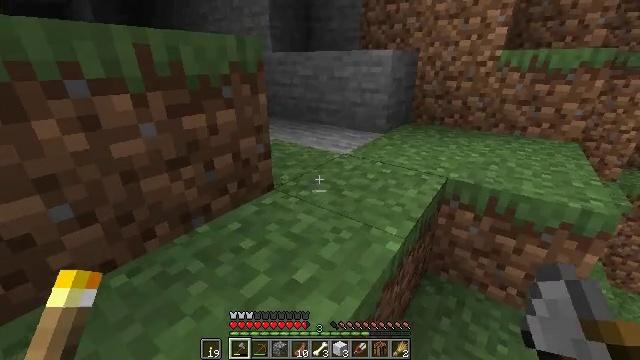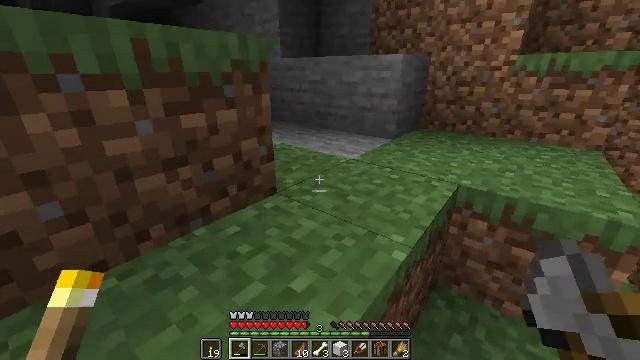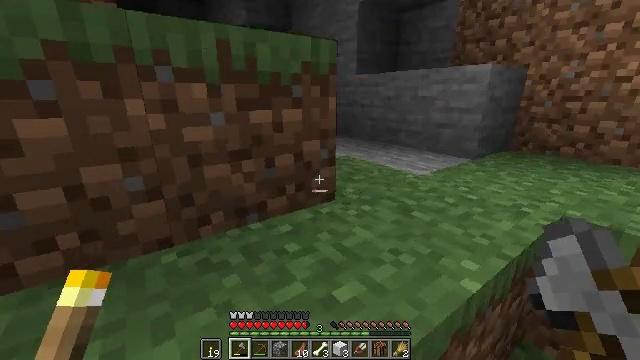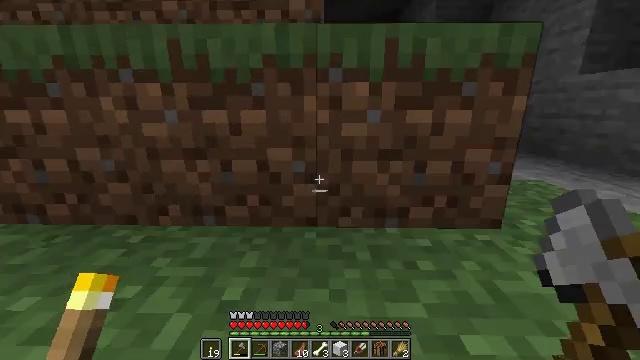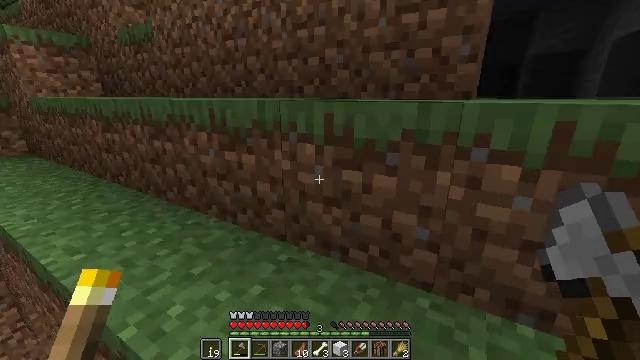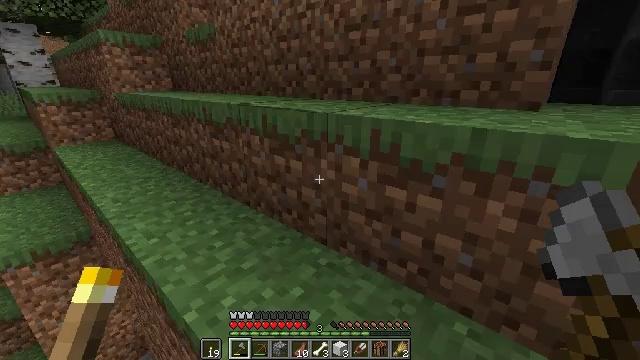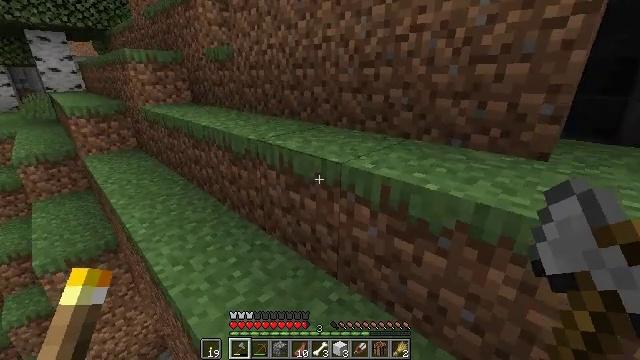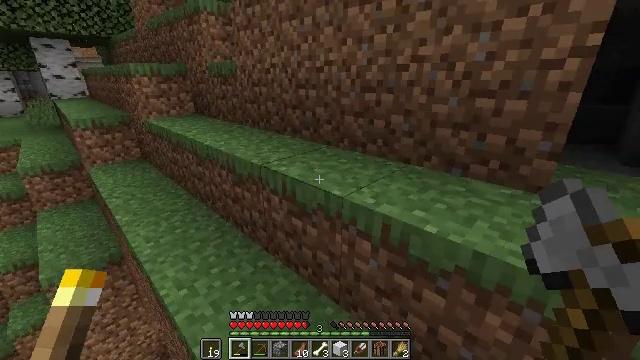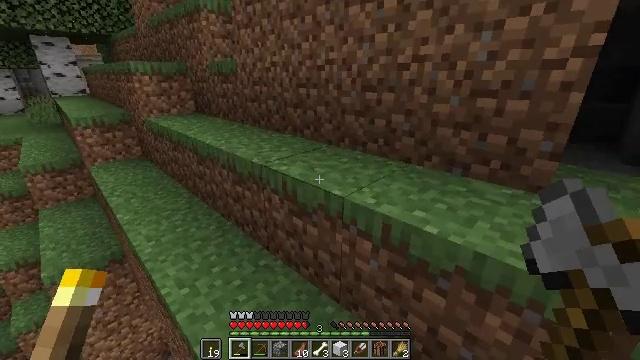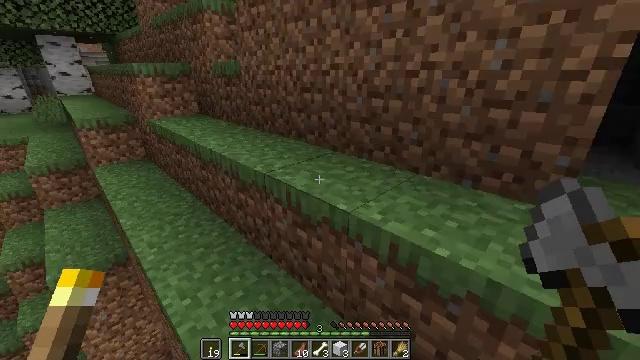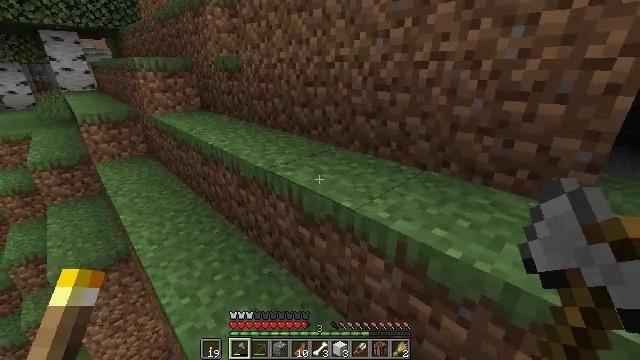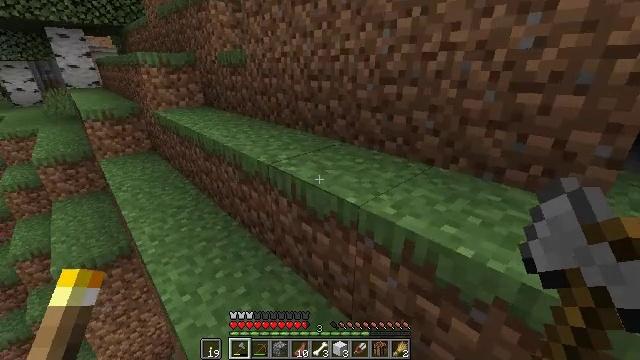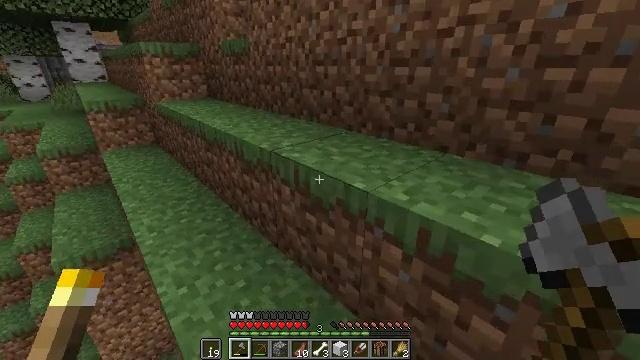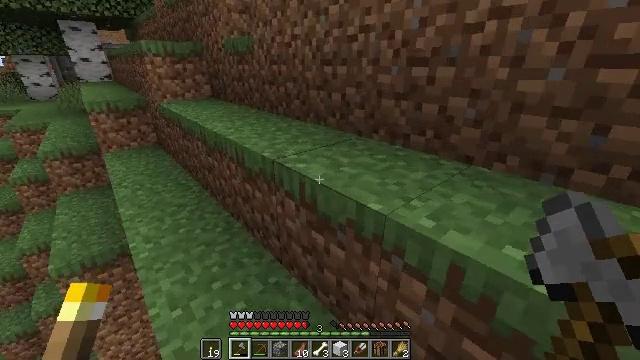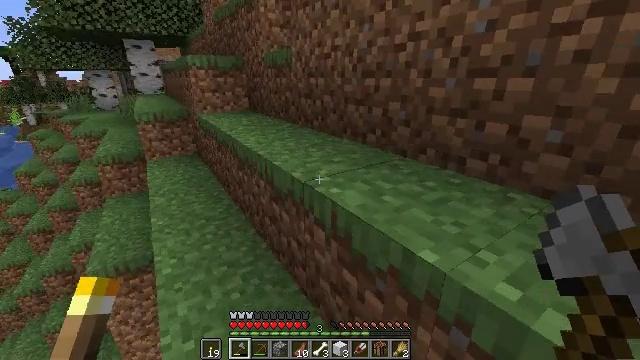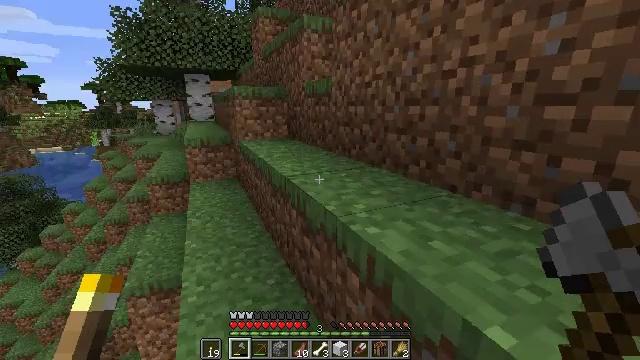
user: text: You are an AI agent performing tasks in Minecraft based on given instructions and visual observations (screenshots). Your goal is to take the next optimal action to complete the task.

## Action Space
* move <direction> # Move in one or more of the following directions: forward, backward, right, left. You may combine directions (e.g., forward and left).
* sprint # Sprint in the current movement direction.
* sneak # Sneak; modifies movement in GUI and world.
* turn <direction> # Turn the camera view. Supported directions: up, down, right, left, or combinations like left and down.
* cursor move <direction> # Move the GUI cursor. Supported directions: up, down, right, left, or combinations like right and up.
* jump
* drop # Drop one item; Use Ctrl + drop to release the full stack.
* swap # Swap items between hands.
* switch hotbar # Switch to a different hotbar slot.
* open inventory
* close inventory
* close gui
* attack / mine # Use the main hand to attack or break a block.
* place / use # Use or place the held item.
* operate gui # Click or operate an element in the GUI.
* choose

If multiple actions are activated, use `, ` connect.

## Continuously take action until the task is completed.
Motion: motion action
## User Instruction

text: Break the poppy plant.
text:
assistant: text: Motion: move forward, turn left and up
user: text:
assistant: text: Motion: move forward, turn left and up
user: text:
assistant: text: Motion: move forward, turn left and up, jump
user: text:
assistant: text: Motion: move forward, turn left and down, jump
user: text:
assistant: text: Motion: move forward, turn left and down, jump
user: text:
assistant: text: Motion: move forward, turn left and down, jump
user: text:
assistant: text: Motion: move forward, jump
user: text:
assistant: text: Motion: move forward
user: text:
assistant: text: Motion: move forward
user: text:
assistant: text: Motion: move forward
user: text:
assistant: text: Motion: move forward
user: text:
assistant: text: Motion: move forward, turn left
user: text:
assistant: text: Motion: move forward, turn left
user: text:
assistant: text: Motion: move forward, turn left and up
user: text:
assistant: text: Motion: move forward, turn left and up
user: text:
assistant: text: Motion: turn left and up
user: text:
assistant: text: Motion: move forward, turn left
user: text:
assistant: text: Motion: move forward, turn left and up
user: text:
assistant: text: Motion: turn up
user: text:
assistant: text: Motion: turn up
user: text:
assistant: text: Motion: move forward, turn up
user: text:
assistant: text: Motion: move forward
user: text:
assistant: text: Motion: move forward
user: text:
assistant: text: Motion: move forward
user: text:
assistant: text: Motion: move forward
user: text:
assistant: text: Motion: move forward
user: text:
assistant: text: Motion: move forward, jump
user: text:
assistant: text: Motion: move forward, jump
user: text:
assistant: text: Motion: move forward, jump
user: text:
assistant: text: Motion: move forward, jump